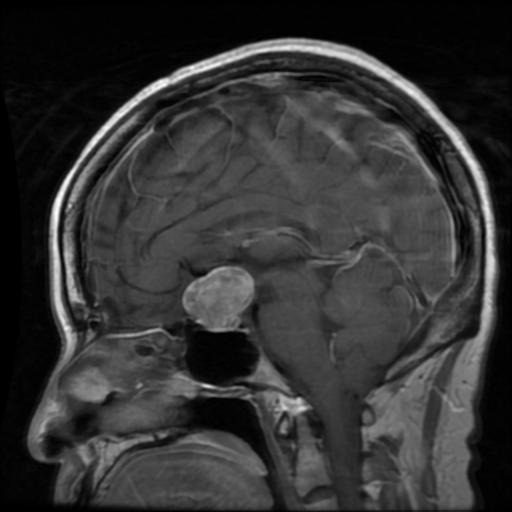
Label: pituitary